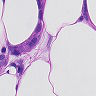
Metastatic tissue present: yes